Question: I am able to make the red minus button appear on each of my UITableViewCells with the following calls:
'''
[self.tableview setEditing:YES];
'''
and
'''
-(UITableViewCellEditingStyle)tableView:(UITableView *)tableView editingStyleForRowAtIndexPath:(NSIndexPath *)indexPath {
return UITableViewCellEditingStyleDelete;
}
'''
Now, the red minus buttons appear to the left of the UITableViewCells. However, I can't interact with them via a simple tap (only if I swipe from the red minus to the right).
I want the "Delete" button to appear when I on the "Red Minus" button, not just when I .
Why isn't my "Red Minus" button listening to a tap gesture?
EDIT: Here's a screenshot of what my UITableViewCells look like:

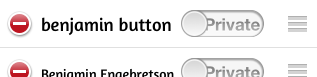
Answer: Figured it out. I had a gesture recognizer getting in the way (dismisses the keyboard when you click outside of the searchbar).
once I removed that everything worked great!